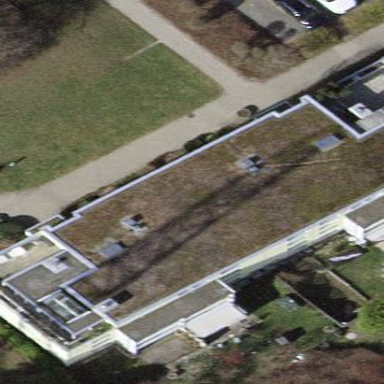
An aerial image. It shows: Part of building.